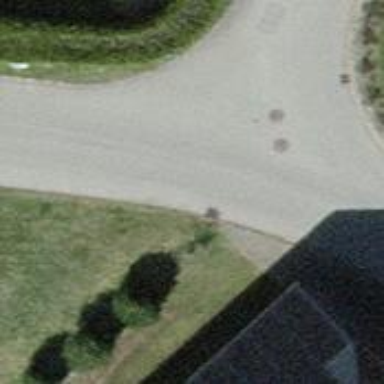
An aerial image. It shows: Residential road with asphalt surface and no sidewalks.